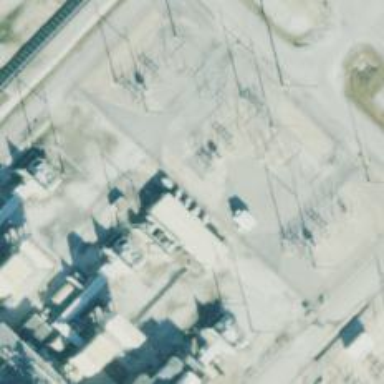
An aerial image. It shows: Switch used for power control.